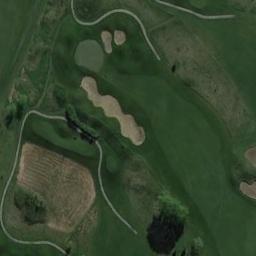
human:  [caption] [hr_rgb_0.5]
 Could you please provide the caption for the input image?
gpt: The golf course has a putting green, Some fairways, Roads, Barrier trees and sandpits and some clearings are also in the golf course .

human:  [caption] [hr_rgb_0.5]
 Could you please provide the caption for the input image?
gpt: Lots of trees are beside the golf course .

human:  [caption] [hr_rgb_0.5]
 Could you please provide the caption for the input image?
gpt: There are two large bunkers and two paths .

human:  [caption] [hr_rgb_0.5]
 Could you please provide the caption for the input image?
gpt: There are a few bunkers and a few paths on the large green lawn on the golf course and many trees .

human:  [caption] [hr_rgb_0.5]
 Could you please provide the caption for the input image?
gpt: There are three bunkers on the golf course .